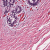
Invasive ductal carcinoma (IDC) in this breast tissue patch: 0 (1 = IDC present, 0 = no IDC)